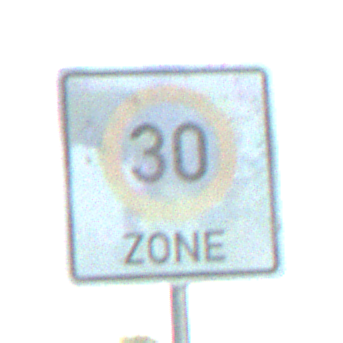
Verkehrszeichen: BeginnZone30
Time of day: MorningAfternoon
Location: Outdoor (Nature)
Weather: Clear
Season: NotSpecified
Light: Natural